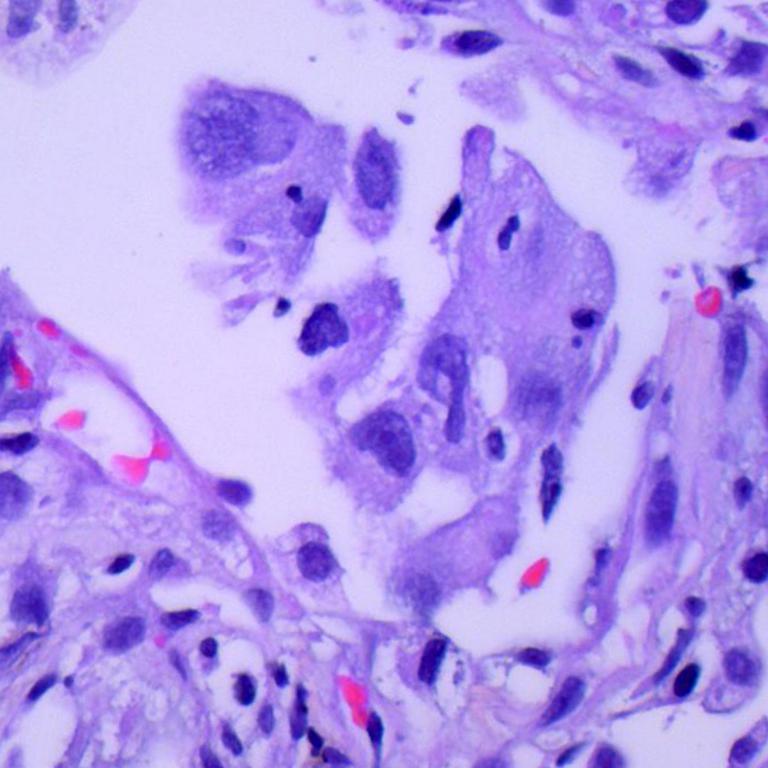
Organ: lung
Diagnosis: adenocarcinomas